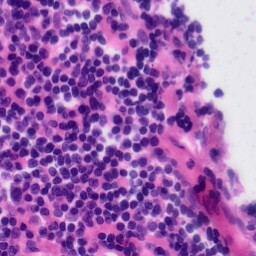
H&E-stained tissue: Tonsil